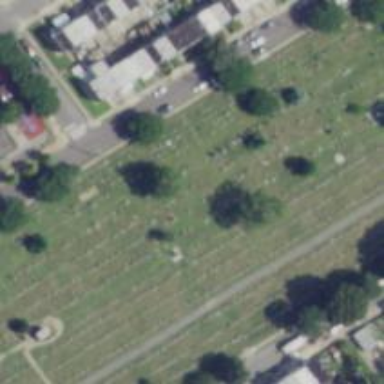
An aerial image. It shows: Cemetery.